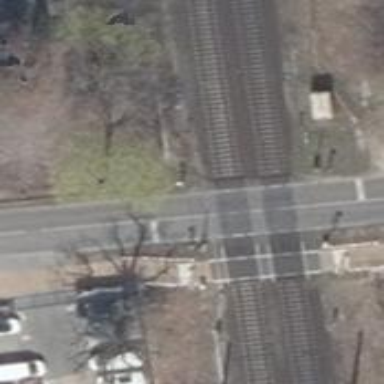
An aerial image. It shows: Full barrier level crossing on railway.